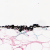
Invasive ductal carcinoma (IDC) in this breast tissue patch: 0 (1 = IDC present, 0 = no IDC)